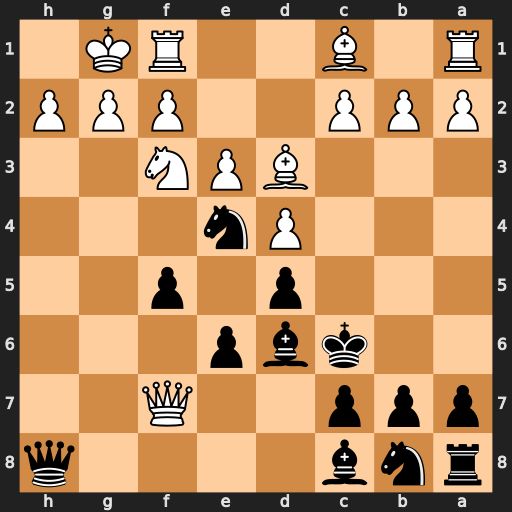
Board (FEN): rnb4q/ppp2Q2/2kbp3/3p1p2/3Pn3/3BPN2/PPP2PPP/R1B2RK1
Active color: b
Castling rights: -
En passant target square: -
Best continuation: Ng5 Qe8+ Qxe8